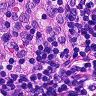
Metastatic tissue present: no